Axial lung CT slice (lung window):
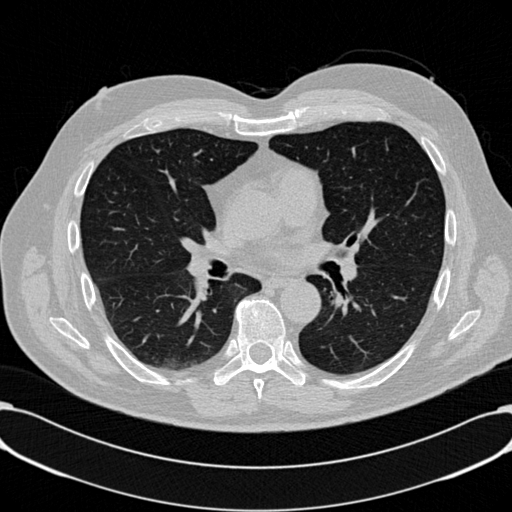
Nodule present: no